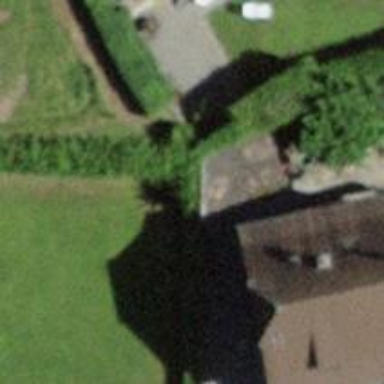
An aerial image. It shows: Hedge barrier.